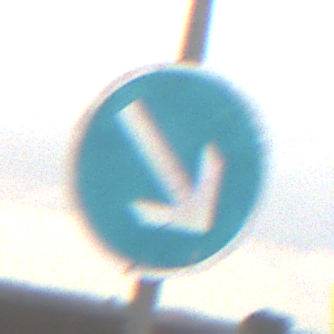
Verkehrszeichen: VorgeschriebeneVorbeifahrtRechts
Umgebung: Outdoor, Nature
Tageszeit: MorningAfternoon
Wetter: Overcast
Licht: Natural
Jahreszeit: NotSpecified
Kontrast: LowContrast